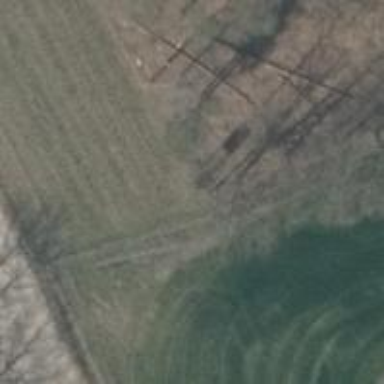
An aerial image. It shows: Hunting stand.